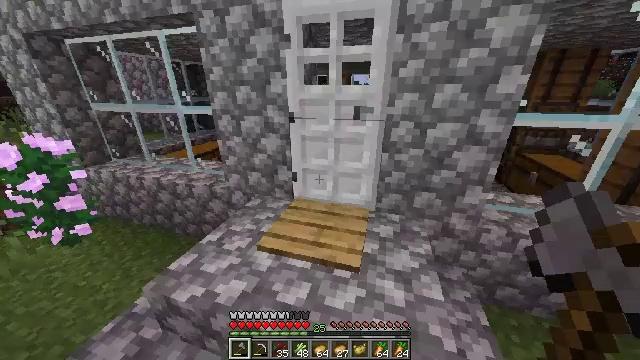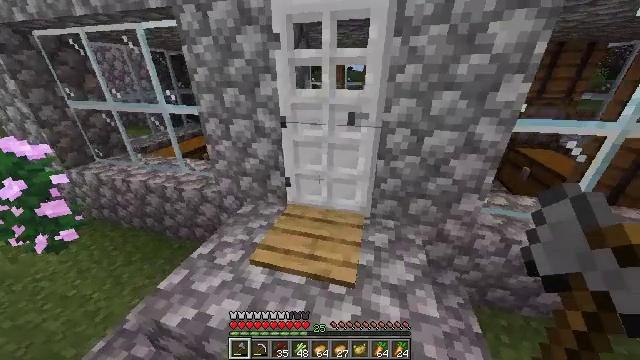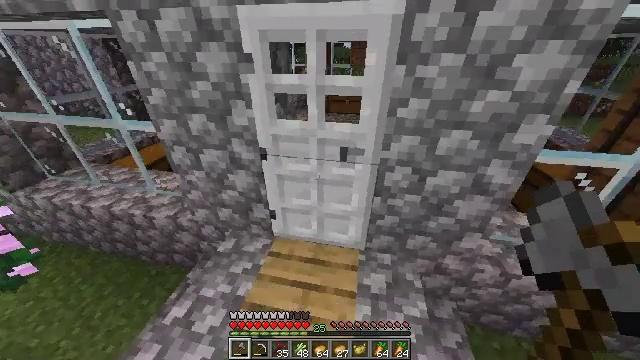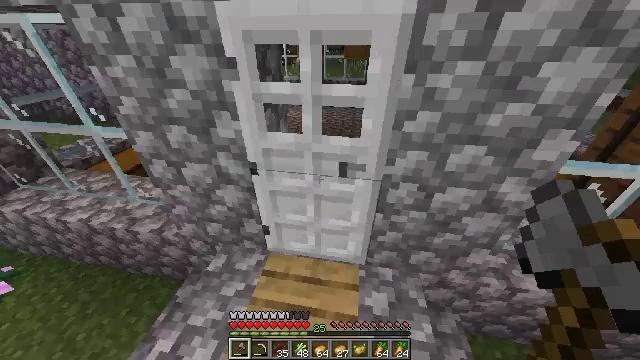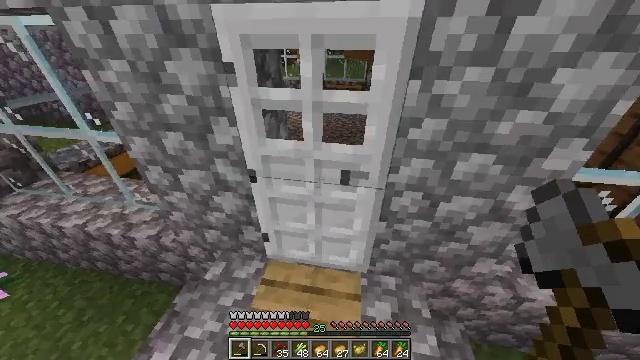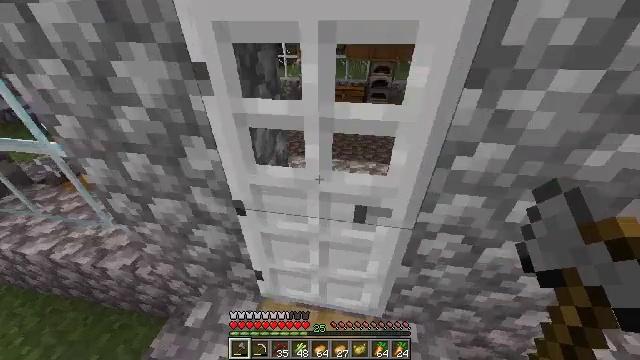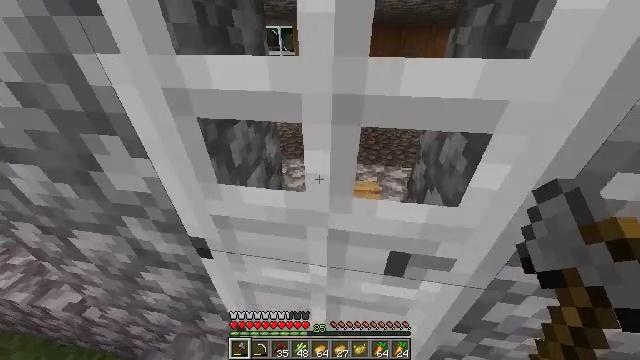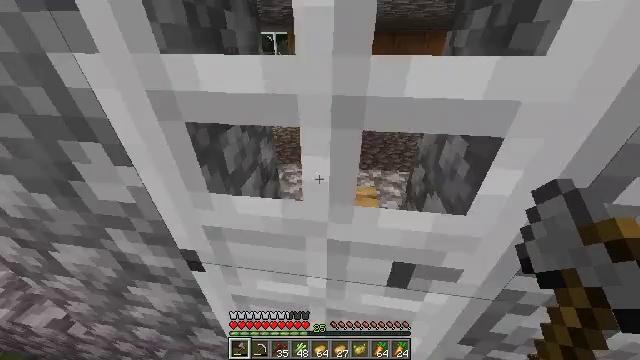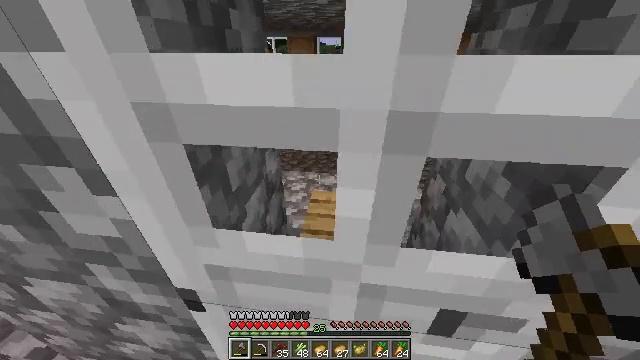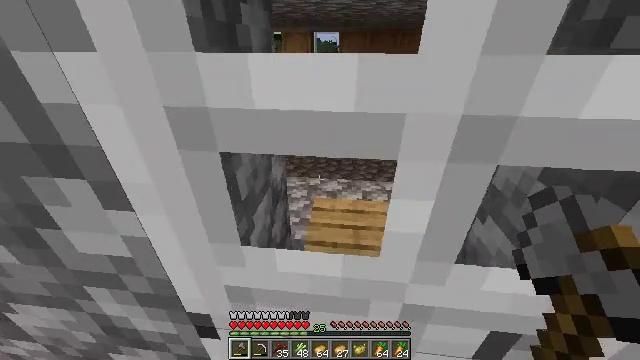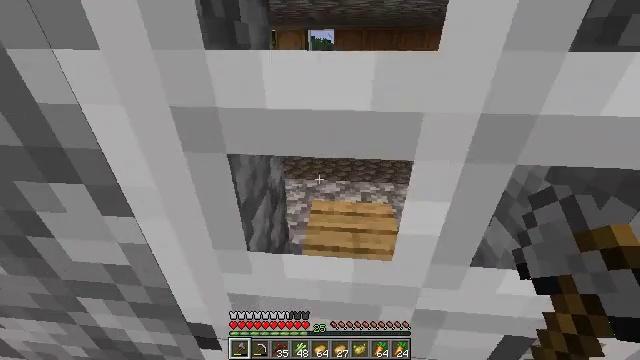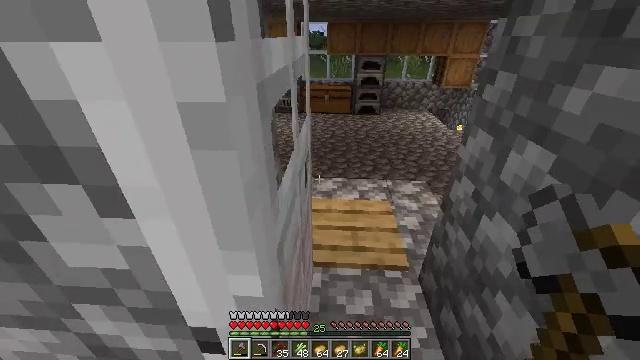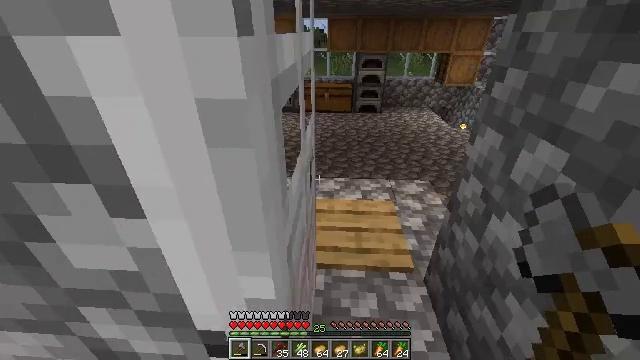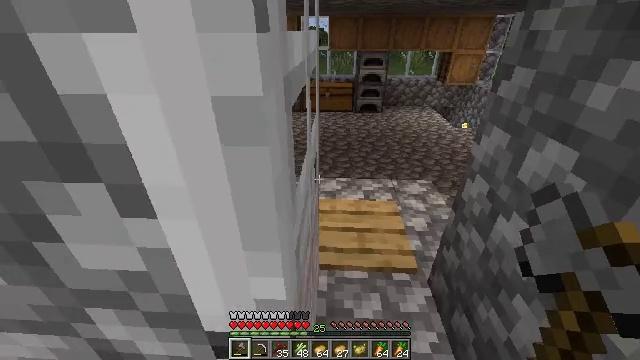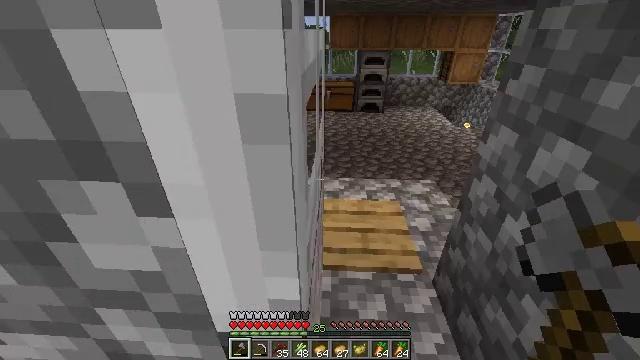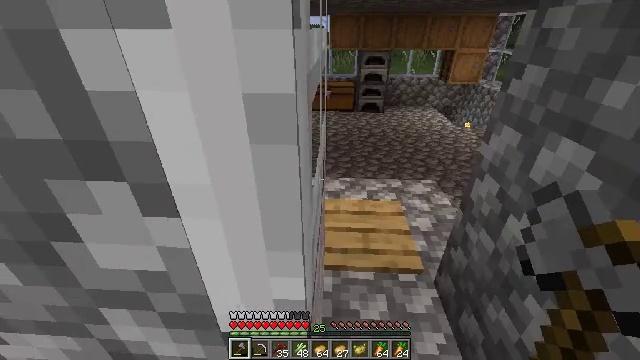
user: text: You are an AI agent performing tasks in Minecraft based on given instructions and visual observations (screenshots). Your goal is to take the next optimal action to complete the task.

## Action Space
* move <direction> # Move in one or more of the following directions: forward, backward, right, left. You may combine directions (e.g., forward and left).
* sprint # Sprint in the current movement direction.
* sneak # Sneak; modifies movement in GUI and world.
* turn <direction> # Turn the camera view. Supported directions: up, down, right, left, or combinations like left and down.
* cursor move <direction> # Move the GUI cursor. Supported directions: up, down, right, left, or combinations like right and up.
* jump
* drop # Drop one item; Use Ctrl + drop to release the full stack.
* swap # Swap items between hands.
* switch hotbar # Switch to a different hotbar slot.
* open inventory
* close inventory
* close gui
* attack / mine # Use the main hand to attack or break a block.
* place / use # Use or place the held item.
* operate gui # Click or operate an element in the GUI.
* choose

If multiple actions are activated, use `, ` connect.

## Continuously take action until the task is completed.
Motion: motion action
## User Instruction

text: Remove a poisonous potato from the inventory.
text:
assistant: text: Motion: move forward, turn right and down, jump
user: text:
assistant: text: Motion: move forward, turn right and down, jump
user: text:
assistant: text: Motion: move forward, turn right and down
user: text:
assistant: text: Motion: move forward
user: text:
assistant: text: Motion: move forward
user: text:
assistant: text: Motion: move forward
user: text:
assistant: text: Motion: move forward, turn right and up
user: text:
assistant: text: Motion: move forward, turn up
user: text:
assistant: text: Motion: move forward, turn right and up
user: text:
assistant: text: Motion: move forward, turn right
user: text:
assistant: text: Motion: move forward, turn right
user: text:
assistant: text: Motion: move forward
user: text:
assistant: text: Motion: move forward
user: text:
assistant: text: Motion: move forward
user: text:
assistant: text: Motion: move forward
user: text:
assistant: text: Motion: move forward
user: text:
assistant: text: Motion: move forward, turn right
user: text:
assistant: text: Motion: move forward, turn right
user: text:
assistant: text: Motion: move forward and move right
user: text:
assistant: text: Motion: move forward and move right
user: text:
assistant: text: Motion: move forward and move right
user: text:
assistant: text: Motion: move forward and move right
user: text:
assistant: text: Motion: move forward and move right
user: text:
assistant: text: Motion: move forward
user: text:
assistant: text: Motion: move forward
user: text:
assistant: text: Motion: move forward
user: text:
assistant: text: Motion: move forward, turn right
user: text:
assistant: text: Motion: move forward, turn right
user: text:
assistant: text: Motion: move forward
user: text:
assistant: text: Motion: move forward